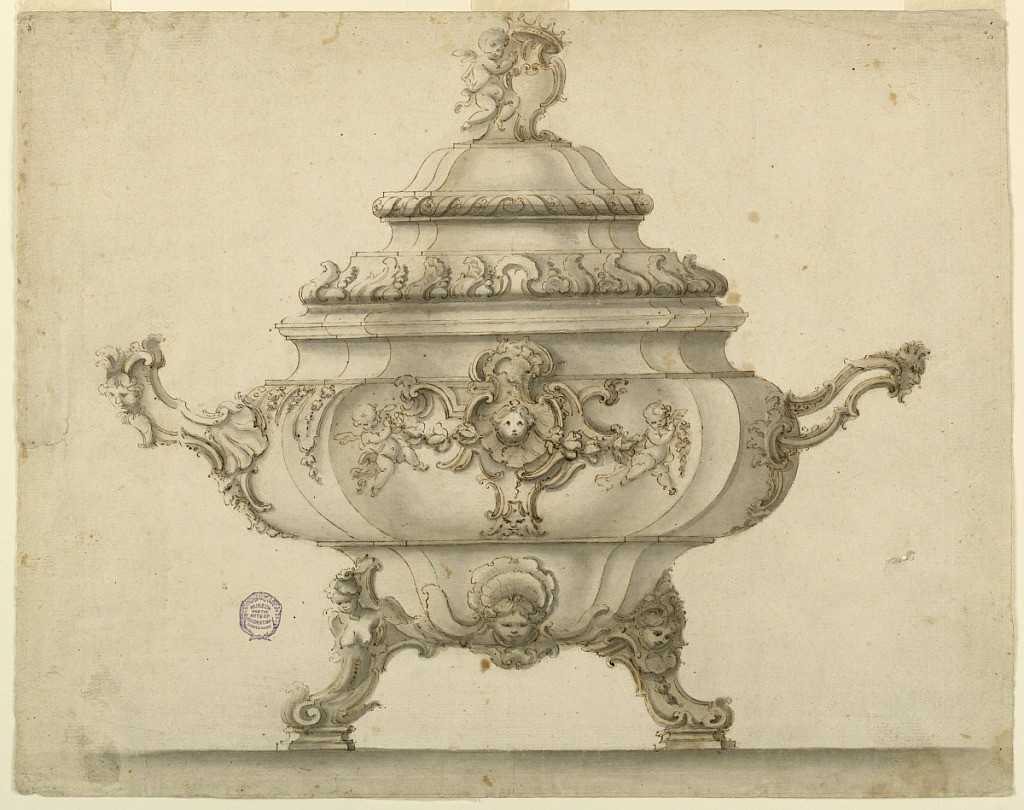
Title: Tureen
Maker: Giovanni Bettati, Italian, 1700 – 1777
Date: ca. 1750
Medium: Pen and ink, brush and watercolor on paper
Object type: Drawing
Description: Design for a tureen with alternative suggestions. On top of cover is a putto supporting an escutcheon with a crown. C-and S-curve decorations throughout. Scrolling feet and handles with masks. Right handle is pierced.